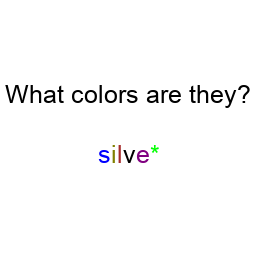
Color: blue, olive, brown, black, purple, lime
Color name shown: silver
Background color: white
Question text color: black